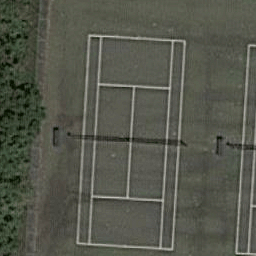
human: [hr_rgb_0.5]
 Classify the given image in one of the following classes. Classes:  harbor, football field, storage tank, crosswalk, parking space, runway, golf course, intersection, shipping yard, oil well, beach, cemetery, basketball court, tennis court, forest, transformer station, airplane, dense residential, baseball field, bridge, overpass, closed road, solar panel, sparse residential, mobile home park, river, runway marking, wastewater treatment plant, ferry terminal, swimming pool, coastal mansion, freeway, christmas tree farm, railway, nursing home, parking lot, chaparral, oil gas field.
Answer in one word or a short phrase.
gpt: tennis court